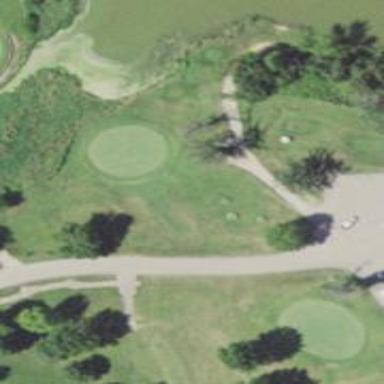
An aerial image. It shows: Path used for both walking and golf.